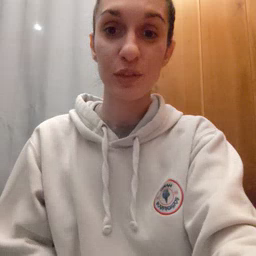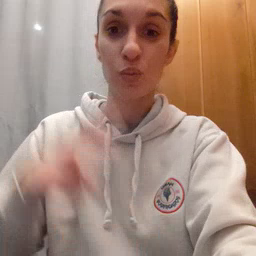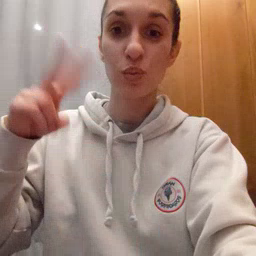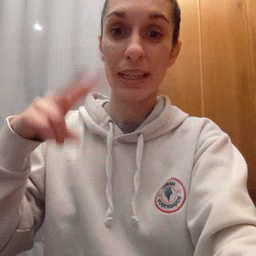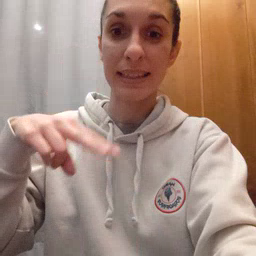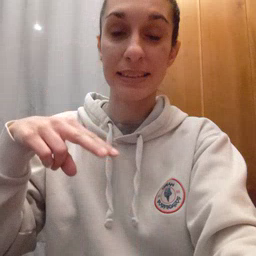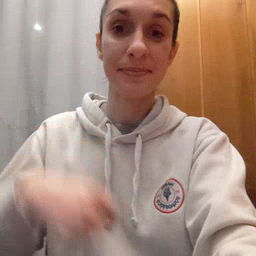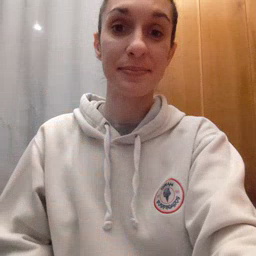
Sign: read